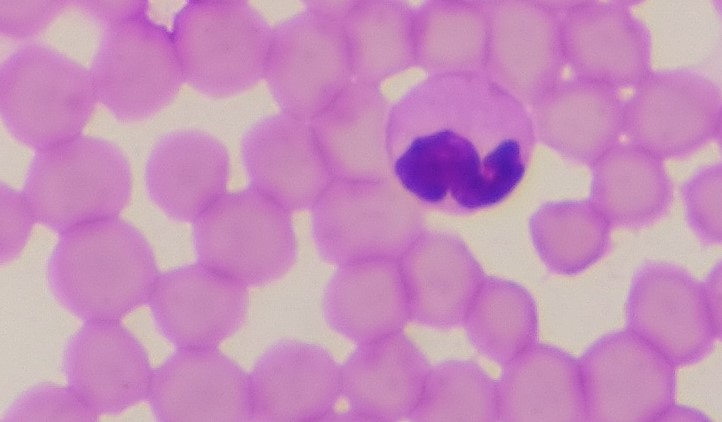
White blood cell type: Neutrophil